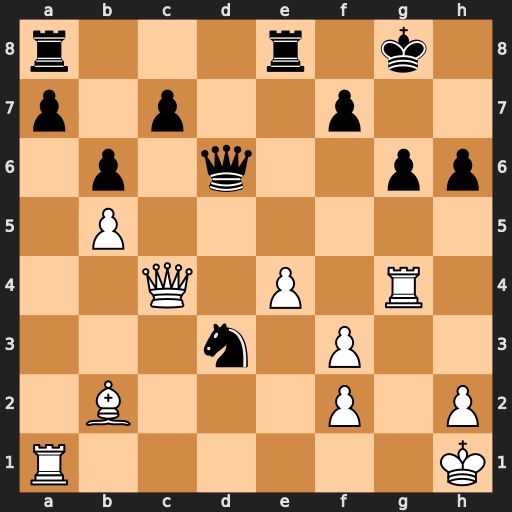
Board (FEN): r3r1k1/p1p2p2/1p1q2pp/1P6/2Q1P1R1/3n1P2/1B3P1P/R6K
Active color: w
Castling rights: -
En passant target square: -
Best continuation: Rxg6+ Qxg6 Qxd3